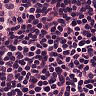
Metastatic tissue present: no